Interaction volume radius: 5 \u00c5
Interaction volume height: 40 \u00c5
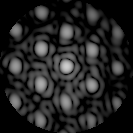
Disorder parameter: 0.2323